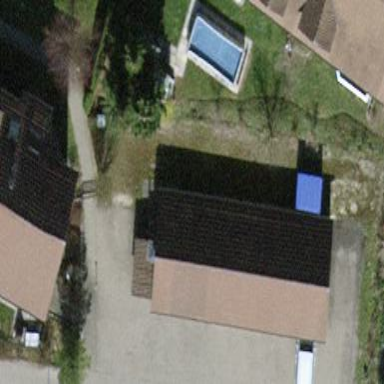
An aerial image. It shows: Garage.